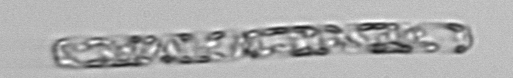
Label: Dactyliosolen_fragilissimus